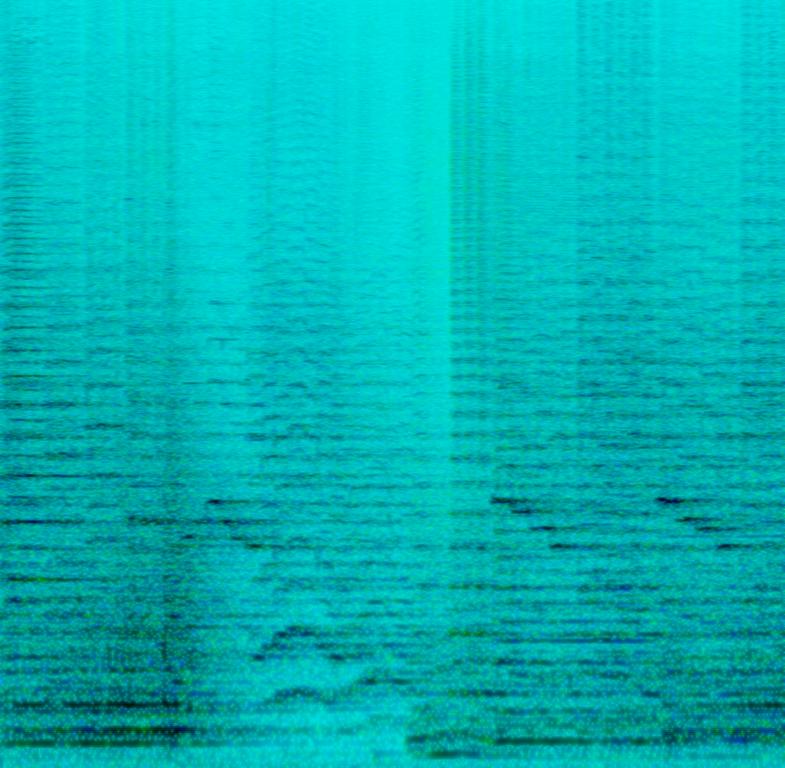
The Classical song features a dynamic arrangement of energetic orchestra drums, woodwinds, arpeggiated strings melody and shimmering brass melody. It sounds cinematic and epic - like a background movie soundtrack.